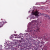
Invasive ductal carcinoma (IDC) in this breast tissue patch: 0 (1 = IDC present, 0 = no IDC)